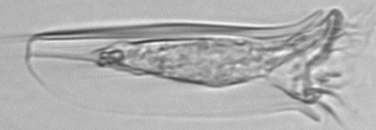
Label: Tintinnina